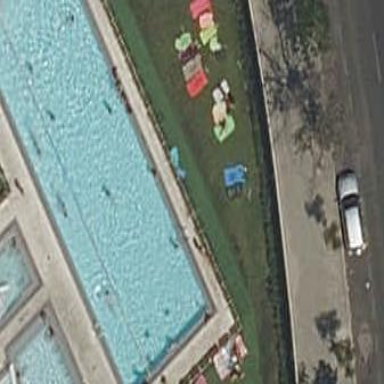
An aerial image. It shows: Swimming pool located in leisure land.